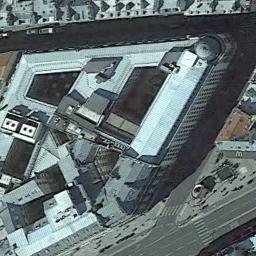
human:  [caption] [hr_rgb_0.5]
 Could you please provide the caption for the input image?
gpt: The houses line up neatly .

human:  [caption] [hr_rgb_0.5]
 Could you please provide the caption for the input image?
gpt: In a business district there are several tall buildings of different shapes and several roads and many trees .

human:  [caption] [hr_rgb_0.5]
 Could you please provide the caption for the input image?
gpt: A commercial area with a church is surrounded by some roads .

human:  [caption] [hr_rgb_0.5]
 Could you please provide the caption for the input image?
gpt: The commercial area is consist of many tall buildings .

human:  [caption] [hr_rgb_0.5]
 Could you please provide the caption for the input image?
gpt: There are some light-blue buildings on a commercial area .